Aerial crown-view tile of a tropical tree (Barro Colorado Island, Panama), acquired 20240611:
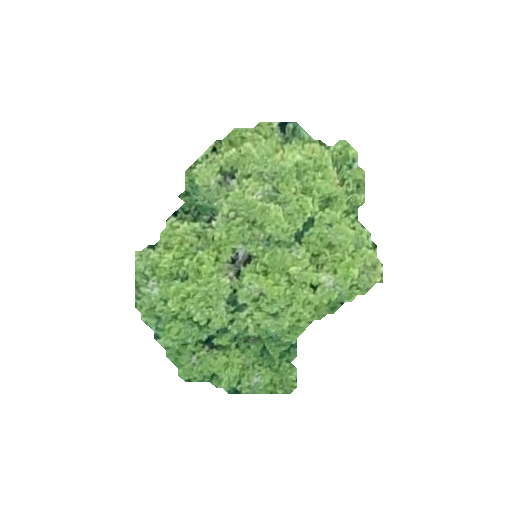
Species: Sloanea terniflora
GBIF accepted scientific name: Sloanea terniflora
Crown area: 71.39 m²